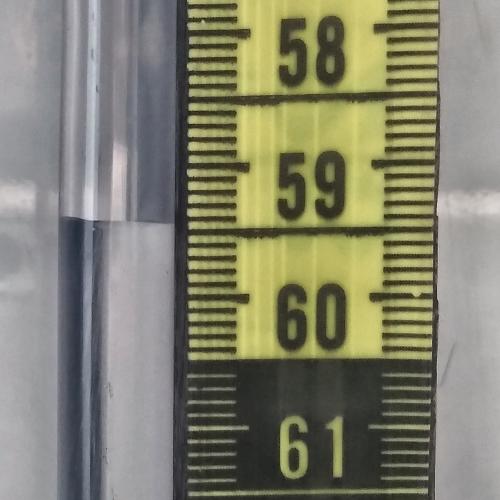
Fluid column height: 59.4 cm